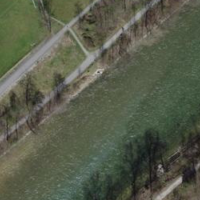
EUNIS habitat code: 15
Species observed at this site:
Corylus avellana